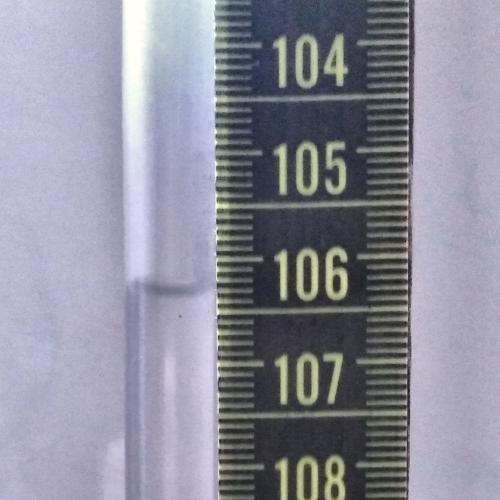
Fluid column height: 106.3 cm